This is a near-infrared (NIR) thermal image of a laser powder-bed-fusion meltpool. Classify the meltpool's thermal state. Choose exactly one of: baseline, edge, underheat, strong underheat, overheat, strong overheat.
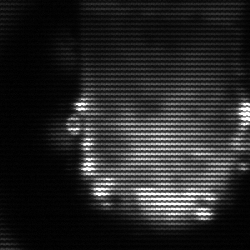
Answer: baseline